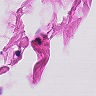
Metastatic tissue present: no